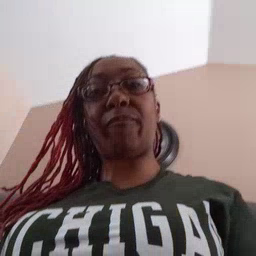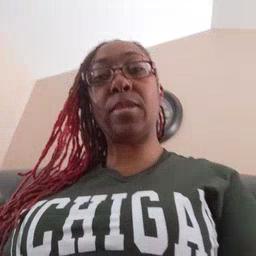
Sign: dryer